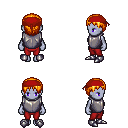
a pixel art fantasy rpg character, female body template, dark elf, purple skin, steel chest armor, red pants, light blonde plain hairstyle, red bandana, metal boots, four views (front, back, left, right), 2x2 character sprite sheet, small pixel art, hard edges, no anti-aliasing